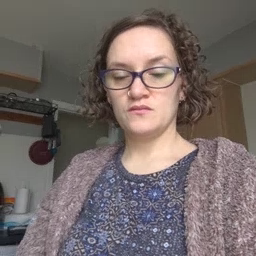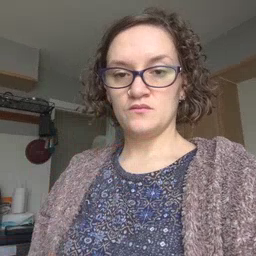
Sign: fall